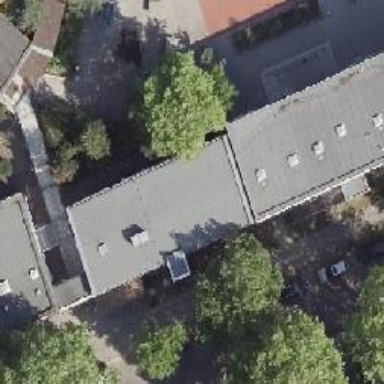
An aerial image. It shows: School building.